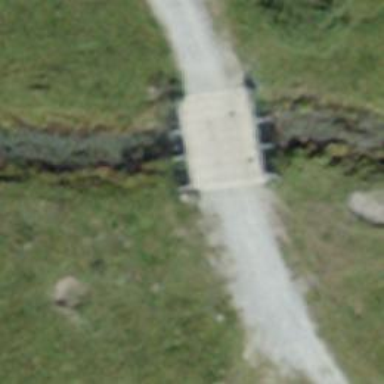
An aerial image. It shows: Nordic skiing track on bridge with grade5 tracktype. The track is groomed for classic and skating styles.